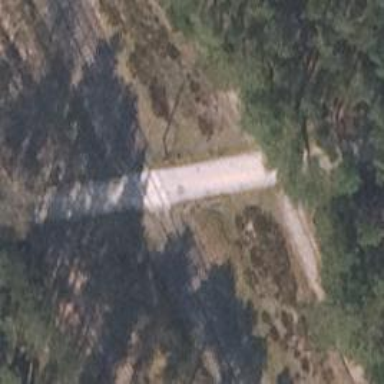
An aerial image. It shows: Level crossing along the railway.